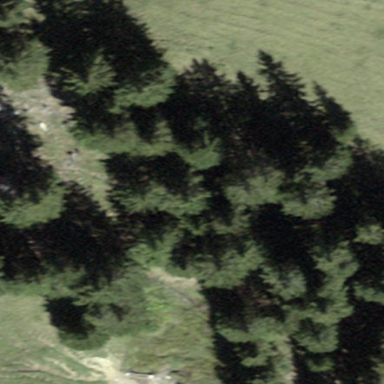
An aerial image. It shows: Forest area.